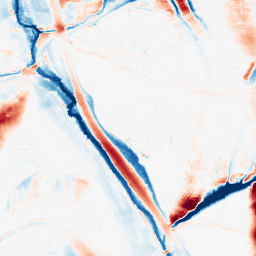
Category: morphological
Decomposition family: morphological_ellipse
Decomposition parameters: operation: average
width: 20
height: 50
Upsampling method: quartic
Upsampling parameters: scale: 2
Upsampling scale: 2